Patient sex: M
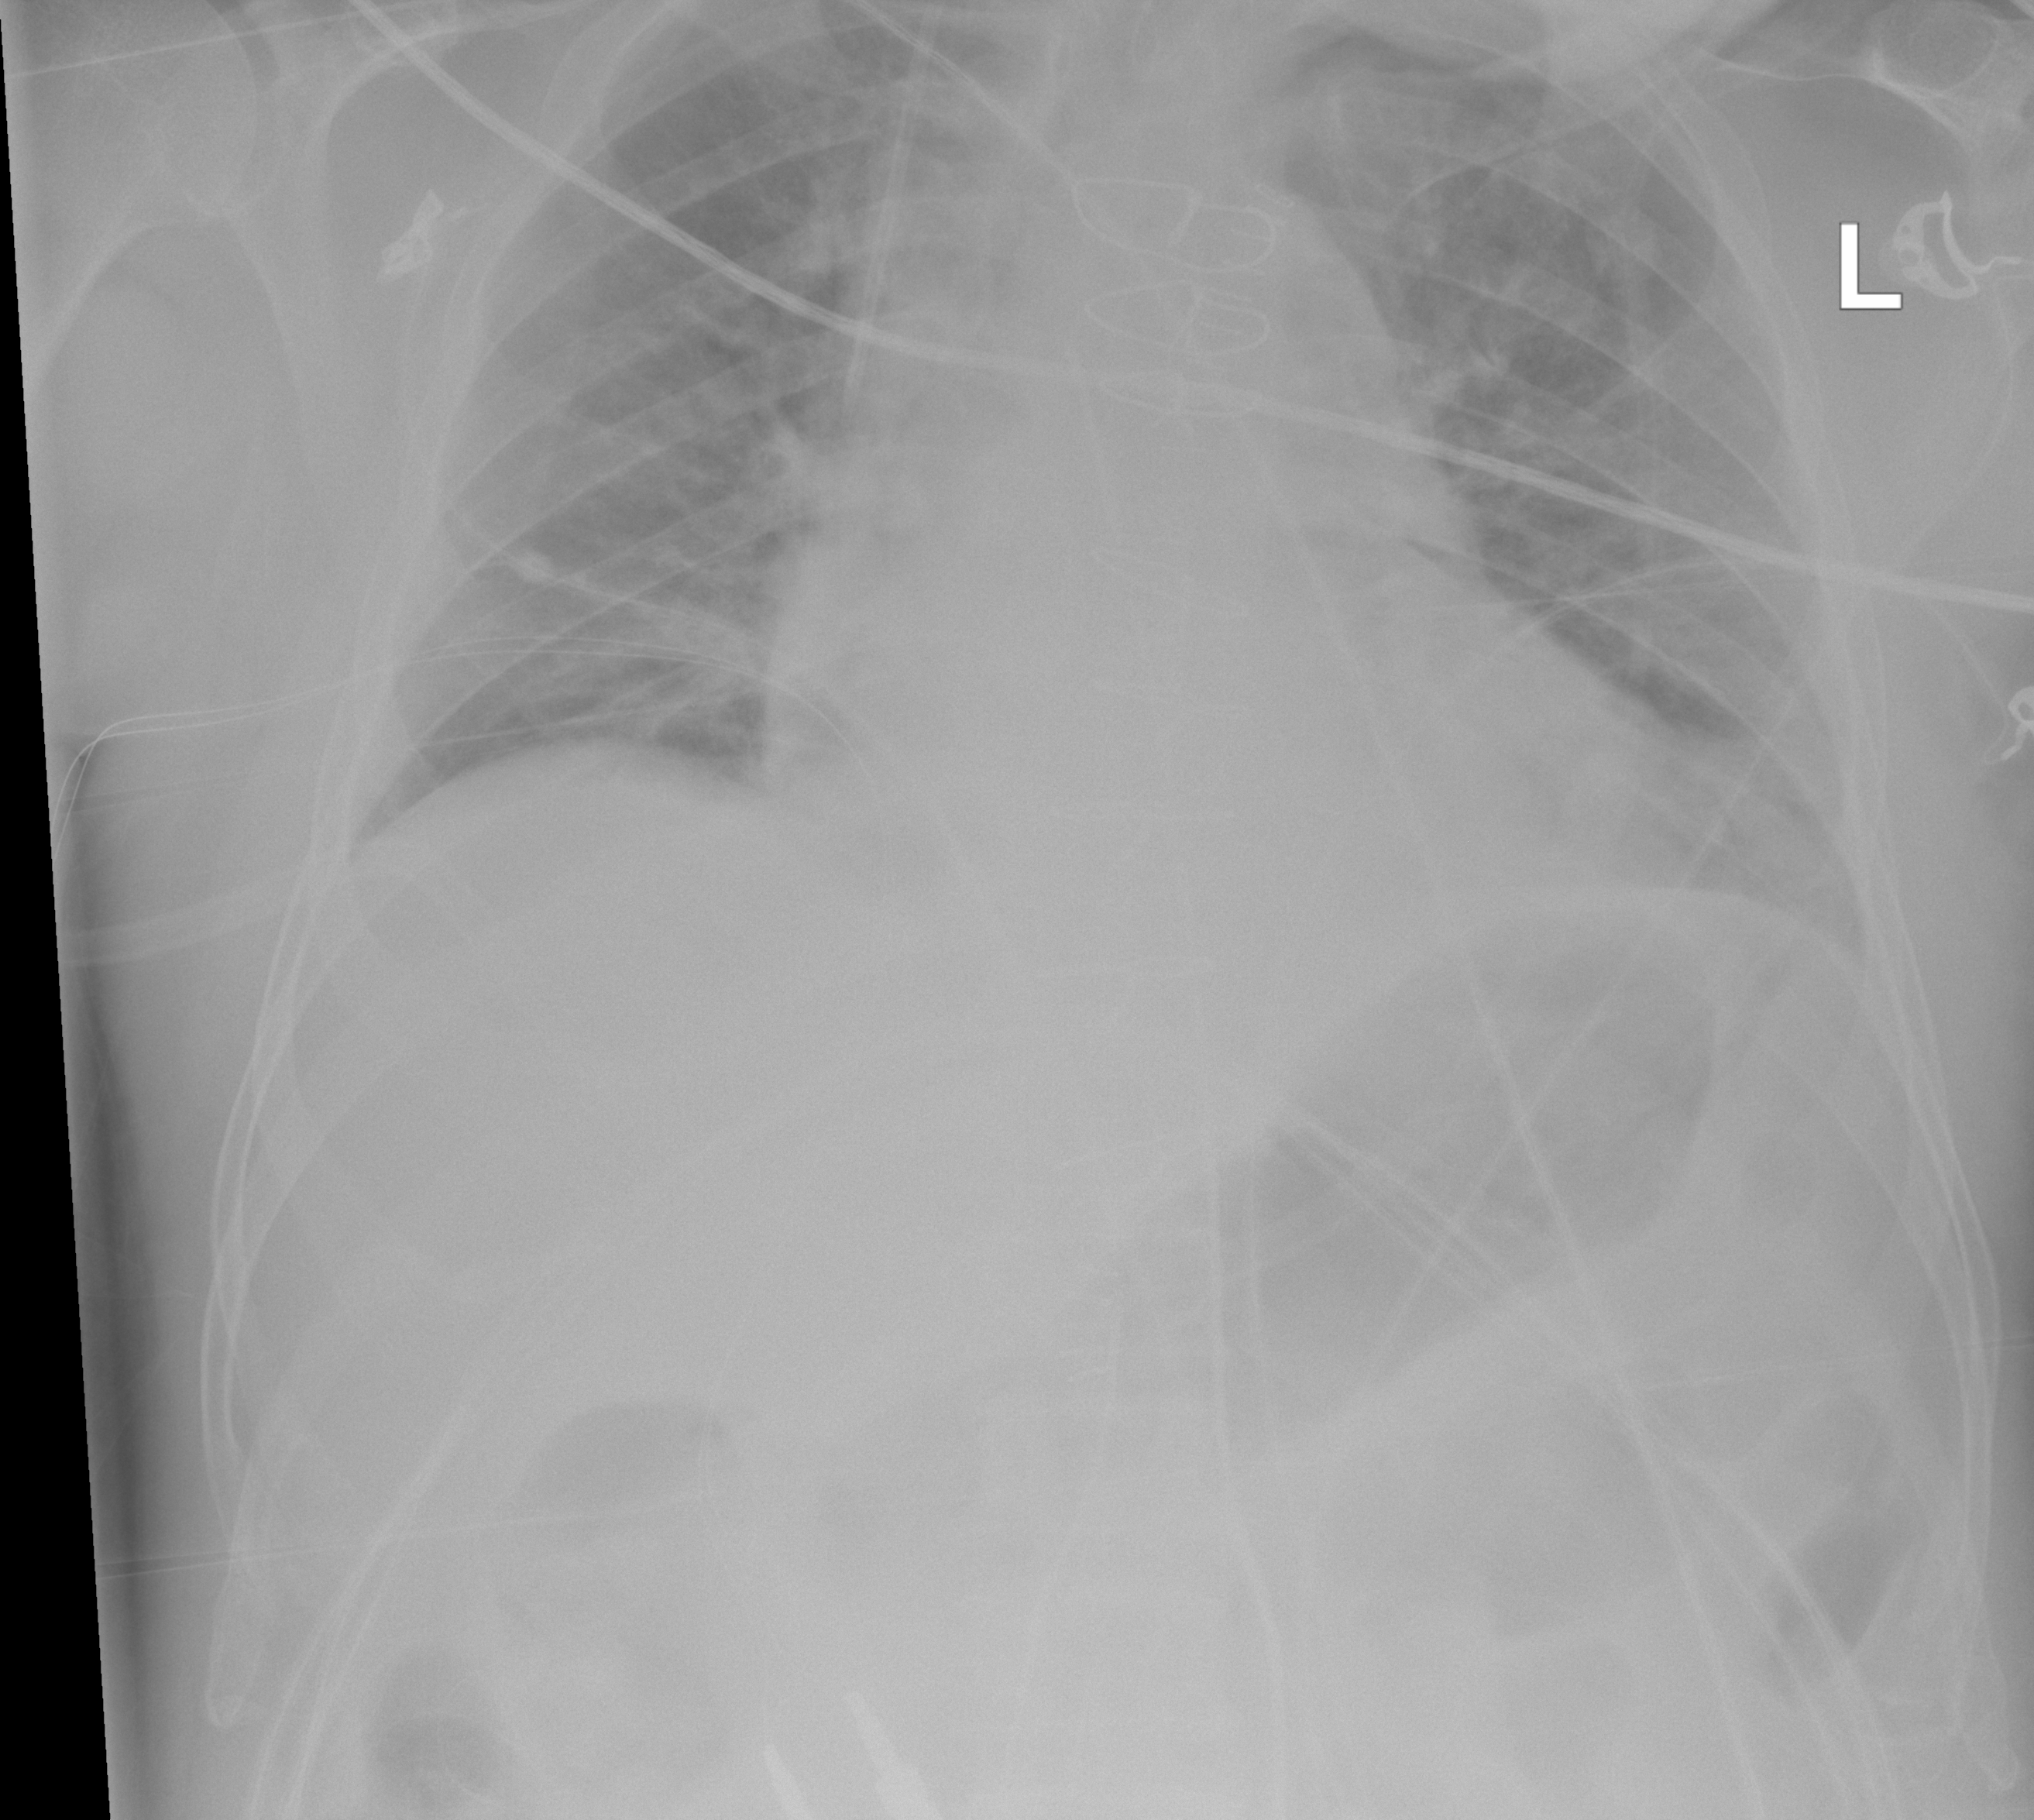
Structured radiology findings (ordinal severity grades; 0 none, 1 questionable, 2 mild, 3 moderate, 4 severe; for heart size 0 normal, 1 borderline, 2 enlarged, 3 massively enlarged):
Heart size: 2
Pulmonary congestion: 2
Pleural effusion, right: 0
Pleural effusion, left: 2
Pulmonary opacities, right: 0
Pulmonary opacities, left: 0
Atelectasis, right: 2
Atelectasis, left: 2